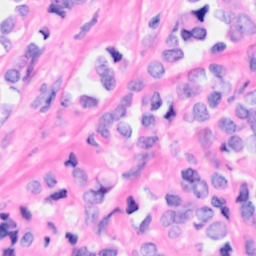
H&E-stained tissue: Breast